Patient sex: F
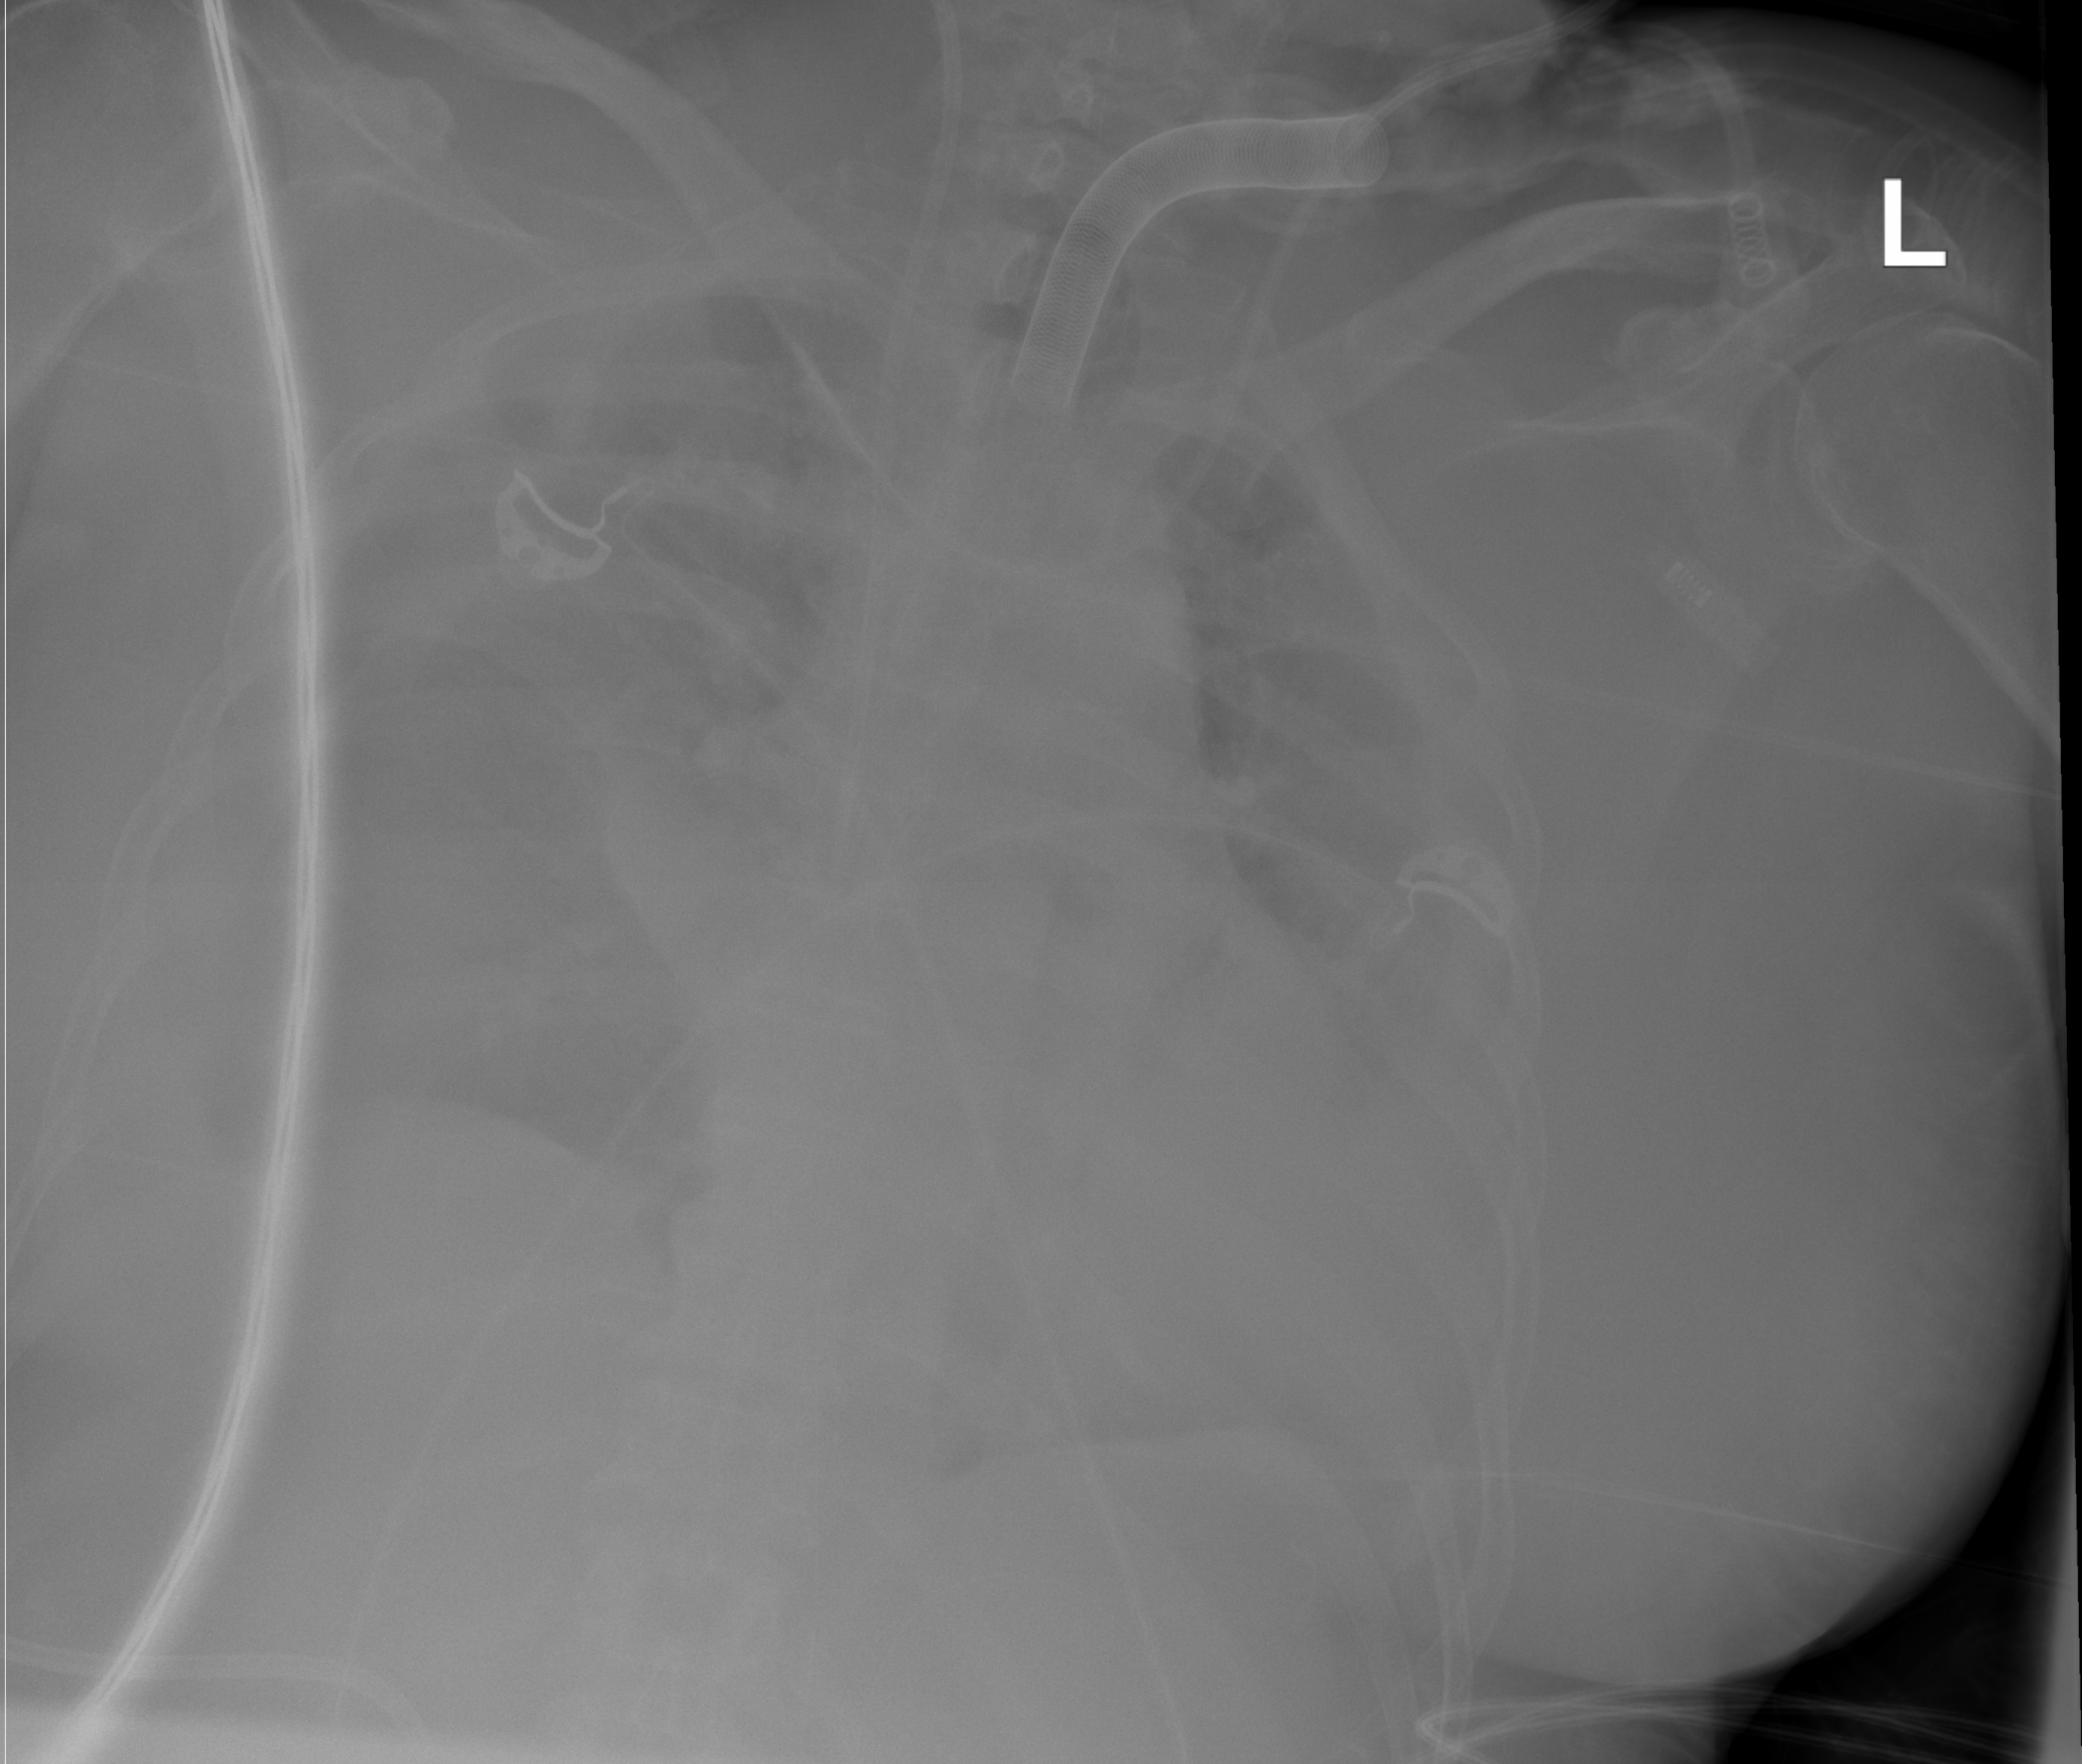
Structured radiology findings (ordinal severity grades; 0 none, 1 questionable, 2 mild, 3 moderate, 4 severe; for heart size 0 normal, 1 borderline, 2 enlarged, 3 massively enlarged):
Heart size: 1
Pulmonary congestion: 2
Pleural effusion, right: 0
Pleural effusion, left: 0
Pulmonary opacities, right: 3
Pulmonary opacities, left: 3
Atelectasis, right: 3
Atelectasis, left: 3